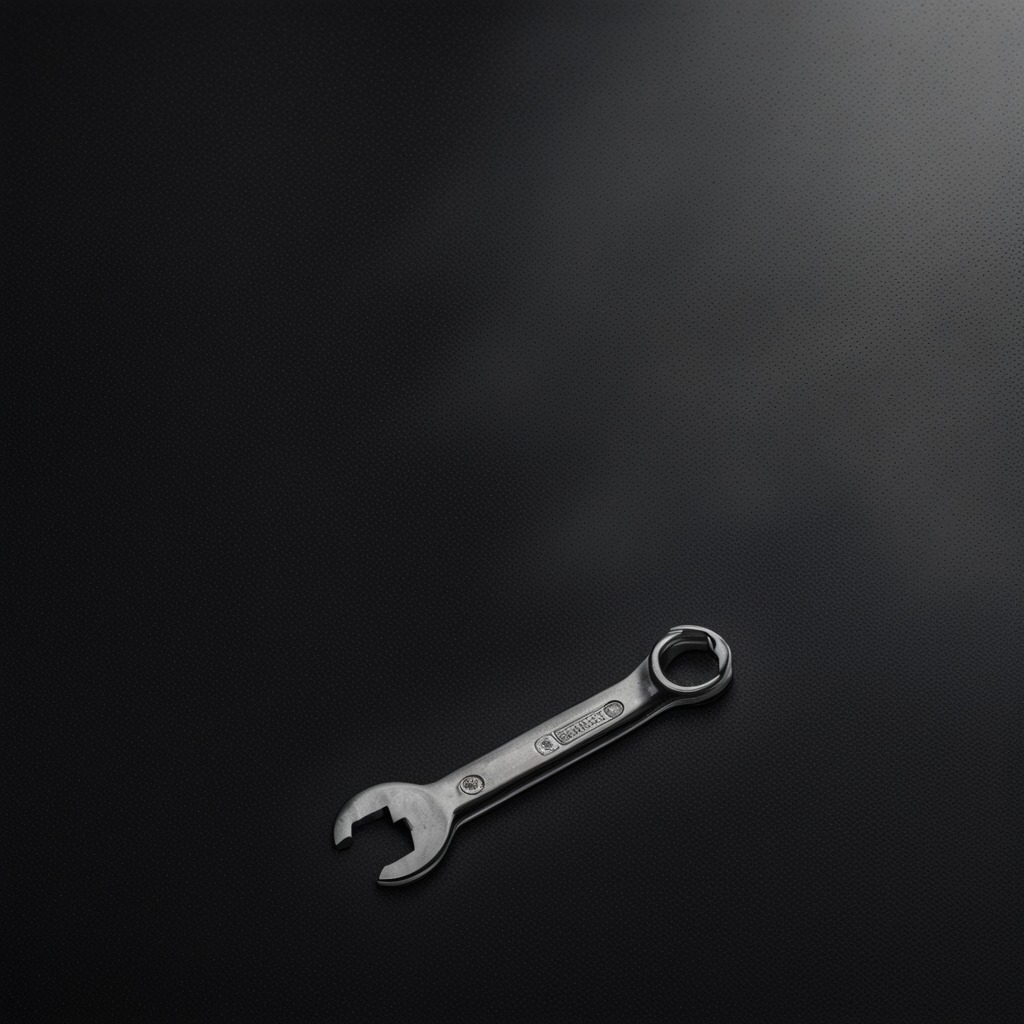
An wrench lying on the clean granite tabletop inside a workshop at night soft shadows worn but beneath the mat.